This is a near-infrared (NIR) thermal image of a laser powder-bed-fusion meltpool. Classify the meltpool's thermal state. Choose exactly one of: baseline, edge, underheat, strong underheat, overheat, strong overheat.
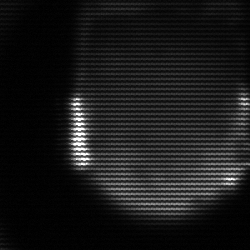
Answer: edge